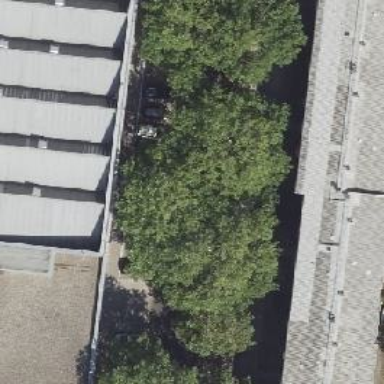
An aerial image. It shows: Deciduous broadleaved tree.